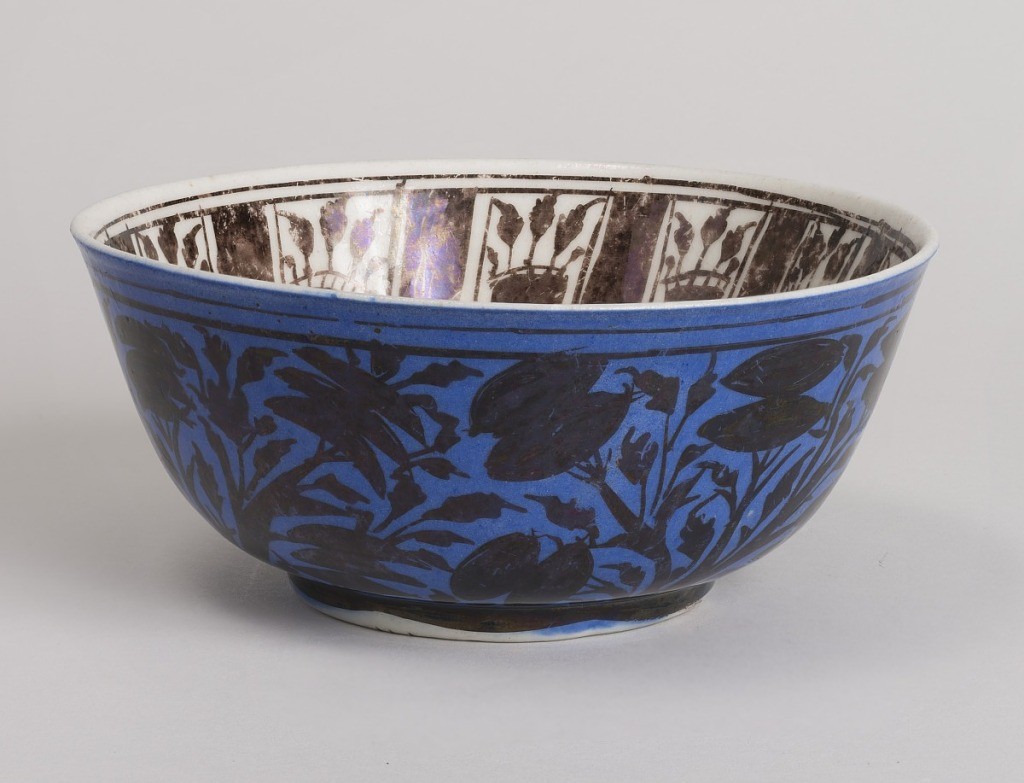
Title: Bowl
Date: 18th century
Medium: Glazed and lustered porcelain
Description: Deep bowl on small foot. Inside, a plant with five flowers in center, and single flowers between vertical bars on sides; outside, on medium blue ground, all-over pattern of flowers. All painting in lustre.